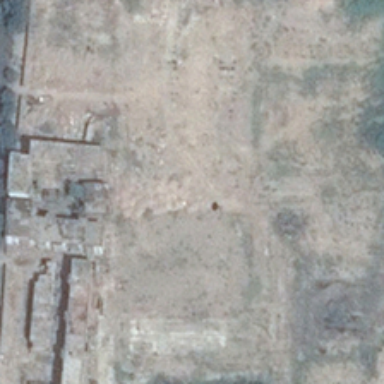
Some green trees and several business are around a bareland .